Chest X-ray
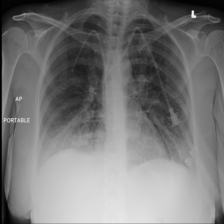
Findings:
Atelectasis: negative
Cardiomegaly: negative
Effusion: negative
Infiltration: negative
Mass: negative
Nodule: negative
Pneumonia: negative
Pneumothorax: negative
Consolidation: negative
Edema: negative
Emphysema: negative
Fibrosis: negative
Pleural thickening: negative
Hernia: negative